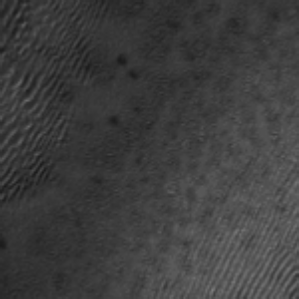
Label: frost